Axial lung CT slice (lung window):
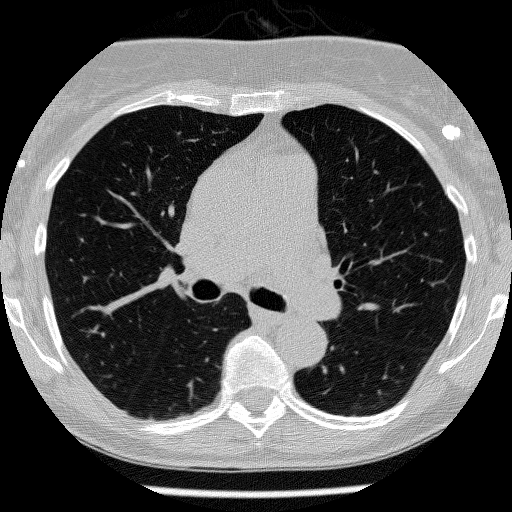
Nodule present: no